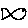
Label: fish